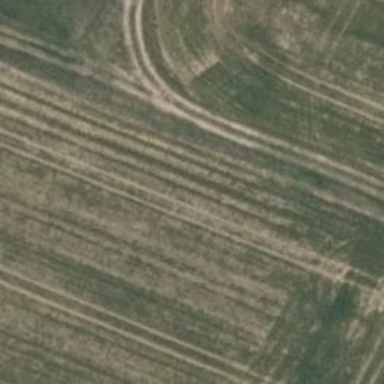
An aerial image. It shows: Dirt track road with grade 3 tracktype.